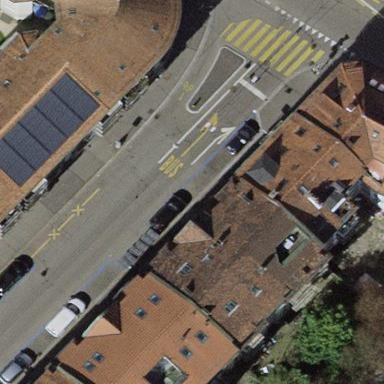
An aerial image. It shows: Parking lane area.